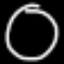
Label: angel